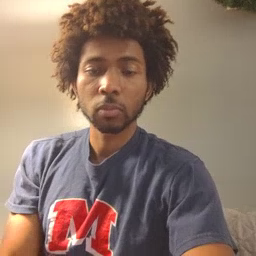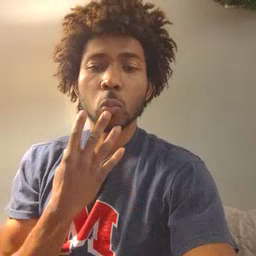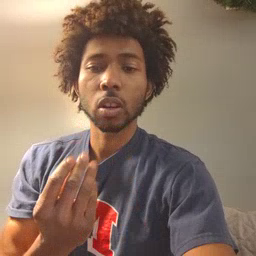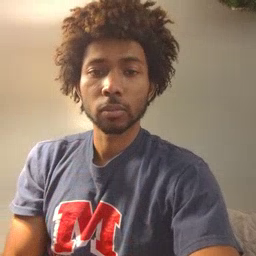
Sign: wet